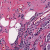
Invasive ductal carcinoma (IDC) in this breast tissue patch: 0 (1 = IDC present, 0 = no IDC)